Question: I have implemented a simple bar chart,
ive added tooltip feature using highlighter but i am facing an issue with the same.
When i move the mouse down and exit the chart canvas the tooltip doesnt dismiss

I have tried adding
'''
$.jqplot.eventListenerHooks.push(['jqplotMouseMove', handleMove]);
$.jqplot.eventListenerHooks.push(['jqplotMouseLeave', handleMove]);
'''
But it doesnt work , i get the error
Here is the code fiddle for the same
<URL>
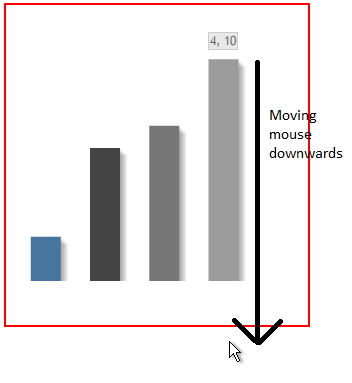
Answer: I finally got this working :)
-
:
'jplot'
'var plotBar = $.jqplot('task_brk_bar_chart', [...'
So we can use it to manipulate it on run-time.
'jqplotDataHighlight''jqplotDataUnHighlight''replot()'
'''
$('#task_brk_bar_chart').bind('jqplotDataHighlight', function () {
plotBar.showTooltip = true;
plotBar.replot();
});
$('#task_brk_bar_chart').bind('jqplotDataUnhighlight', function () {
plotBar.showTooltip = false;
plotBar.repolot();
});
'''
Working fiddle : <URL>
Note: Copy your old 'css' to override my setting, it was for testing purposes only.
Cheers!